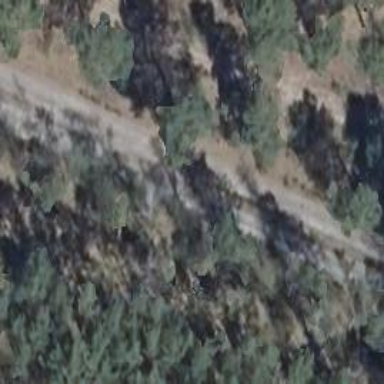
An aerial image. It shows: Unclassified road with surface made of concrete plates.